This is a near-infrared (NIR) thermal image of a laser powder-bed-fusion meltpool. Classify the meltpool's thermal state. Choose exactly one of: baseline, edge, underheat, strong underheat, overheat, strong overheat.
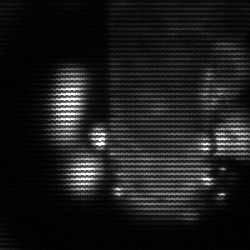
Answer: strong underheat